Aerial crown-view tile of a tropical tree (Barro Colorado Island, Panama), acquired 20240716:
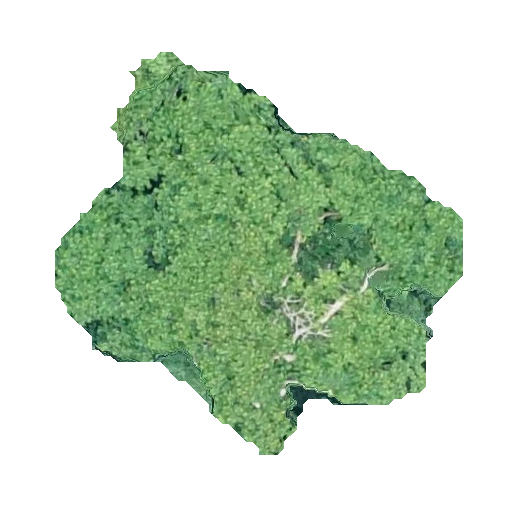
Species: Trattinnickia aspera
GBIF accepted scientific name: Trattinnickia aspera
Crown area: 155.618 m²